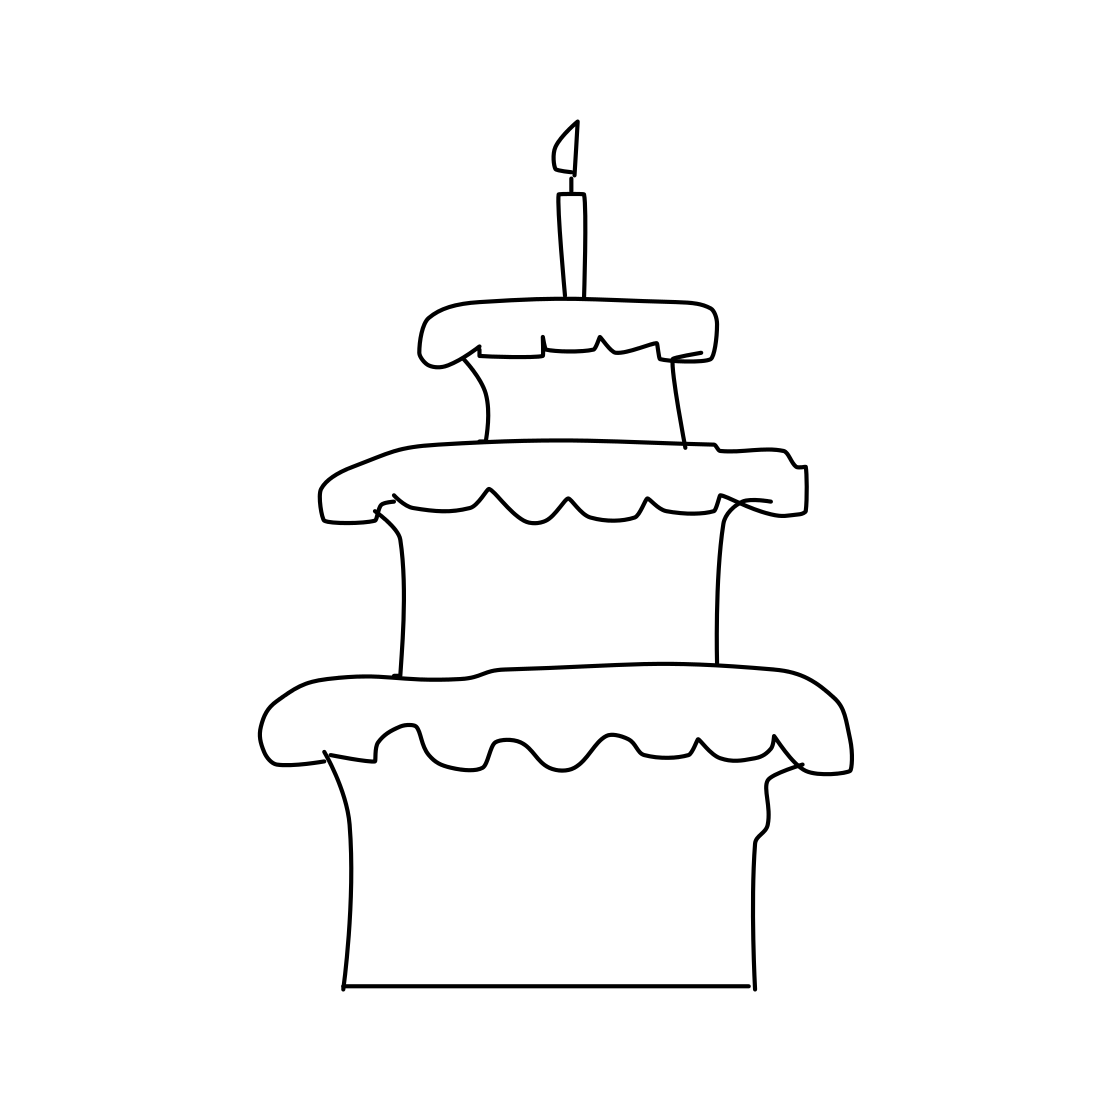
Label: cake